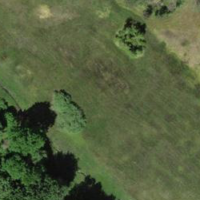
EUNIS habitat code: 43
Species observed at this site:
Ranunculus sceleratus
Mentha aquatica